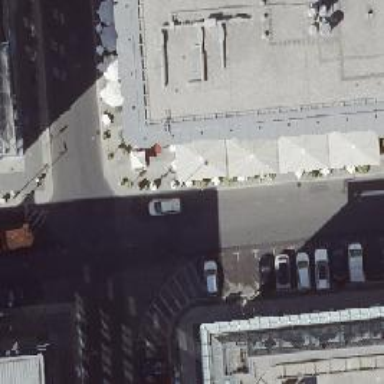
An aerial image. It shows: Taxi stand.